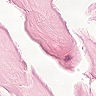
Metastatic tissue present: no